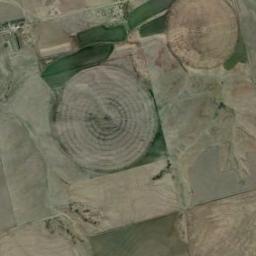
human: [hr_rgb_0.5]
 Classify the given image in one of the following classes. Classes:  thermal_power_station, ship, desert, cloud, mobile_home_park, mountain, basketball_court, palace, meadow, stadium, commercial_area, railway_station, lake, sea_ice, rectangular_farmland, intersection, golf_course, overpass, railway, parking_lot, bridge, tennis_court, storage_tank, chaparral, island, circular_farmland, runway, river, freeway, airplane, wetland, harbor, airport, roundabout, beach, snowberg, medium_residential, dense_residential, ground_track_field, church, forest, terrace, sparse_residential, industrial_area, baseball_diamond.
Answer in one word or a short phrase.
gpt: circular_farmland